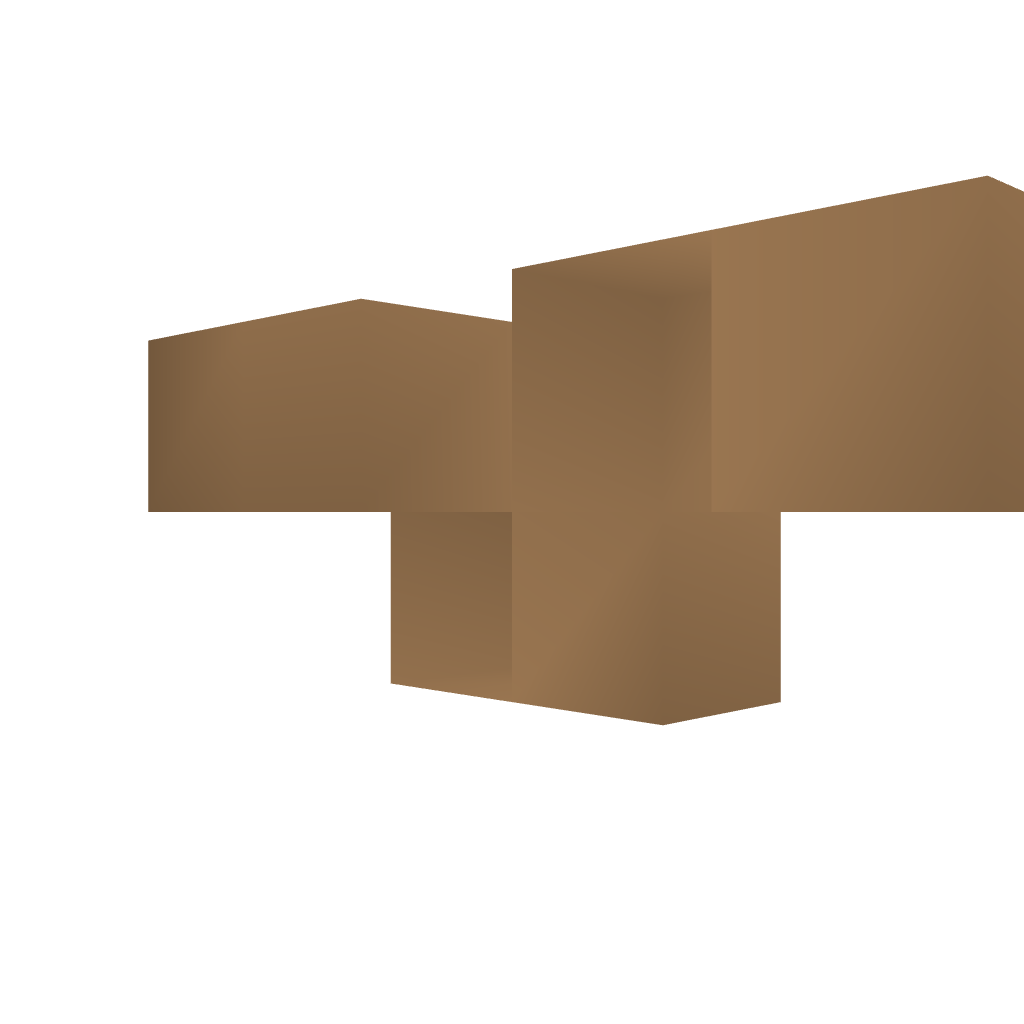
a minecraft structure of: Fireworks Crafting Set bad low quality